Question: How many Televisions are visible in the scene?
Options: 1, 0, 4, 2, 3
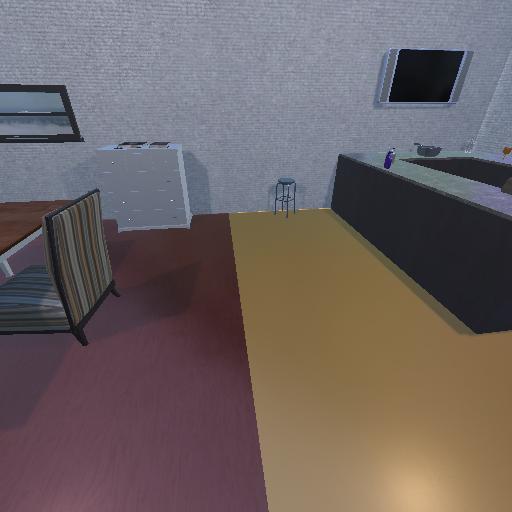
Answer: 1